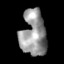
Tissue: skin
Cell type: Epithelial cells
Senescence score: 0.2533
Nuclear area (px): 1121
Mean DAPI intensity: 150.498